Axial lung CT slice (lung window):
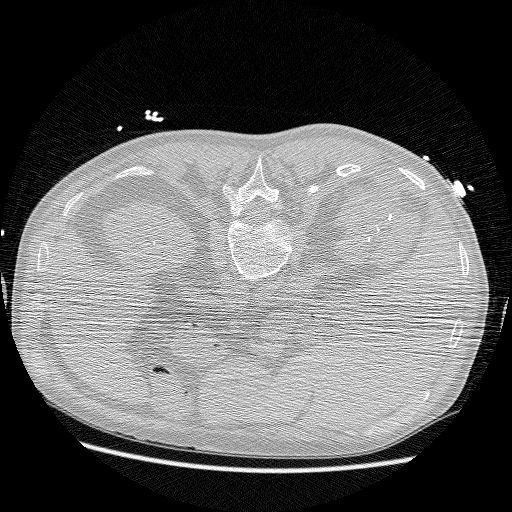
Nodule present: no